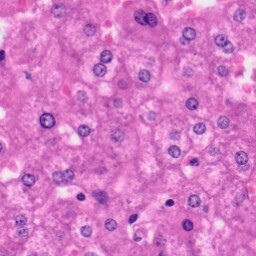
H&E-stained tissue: Liver